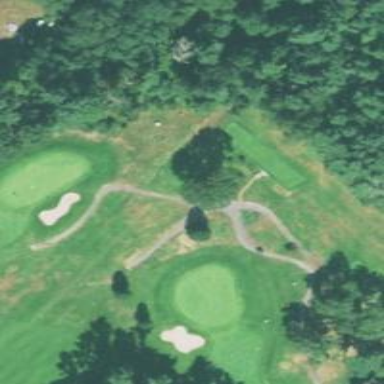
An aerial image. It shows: Golf tee.